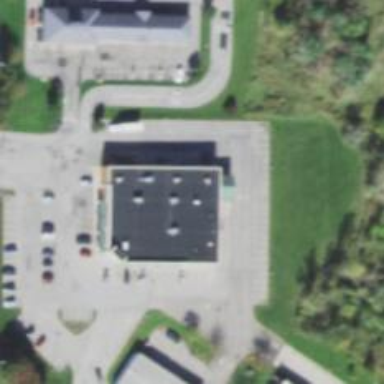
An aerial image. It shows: Pharmacy providing healthcare services.